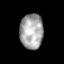
Tissue: skin
Cell type: Epithelial cells
Senescence score: 0.2426
Nuclear area (px): 802
Mean DAPI intensity: 165.894